Question: I have a code section looking like this:
'''
XDocument xml = new XDocument(
new XElement("test1",
new XElement("test2", "abc")
)
);
'''
I now want to save the xml document using the Save method:
'''
xml.Save("test.xml");
'''
Then I took a look at the file using a hex editor and noticed that it has windows line endings (/r/n). However, I "only" UNIX line endings (/n).

Thanks in advance!
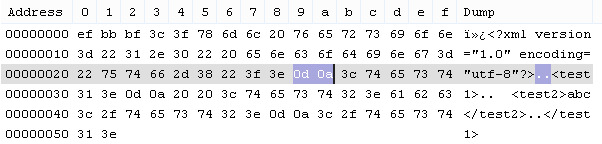
Answer: You need to create an 'XmlWriter':
'''
using (var w = XmlWriter.Create(path, new XmlWriterSettings {
NewLineChars = "
",
}))
{
xml.Save(w);
}
'''